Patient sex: M
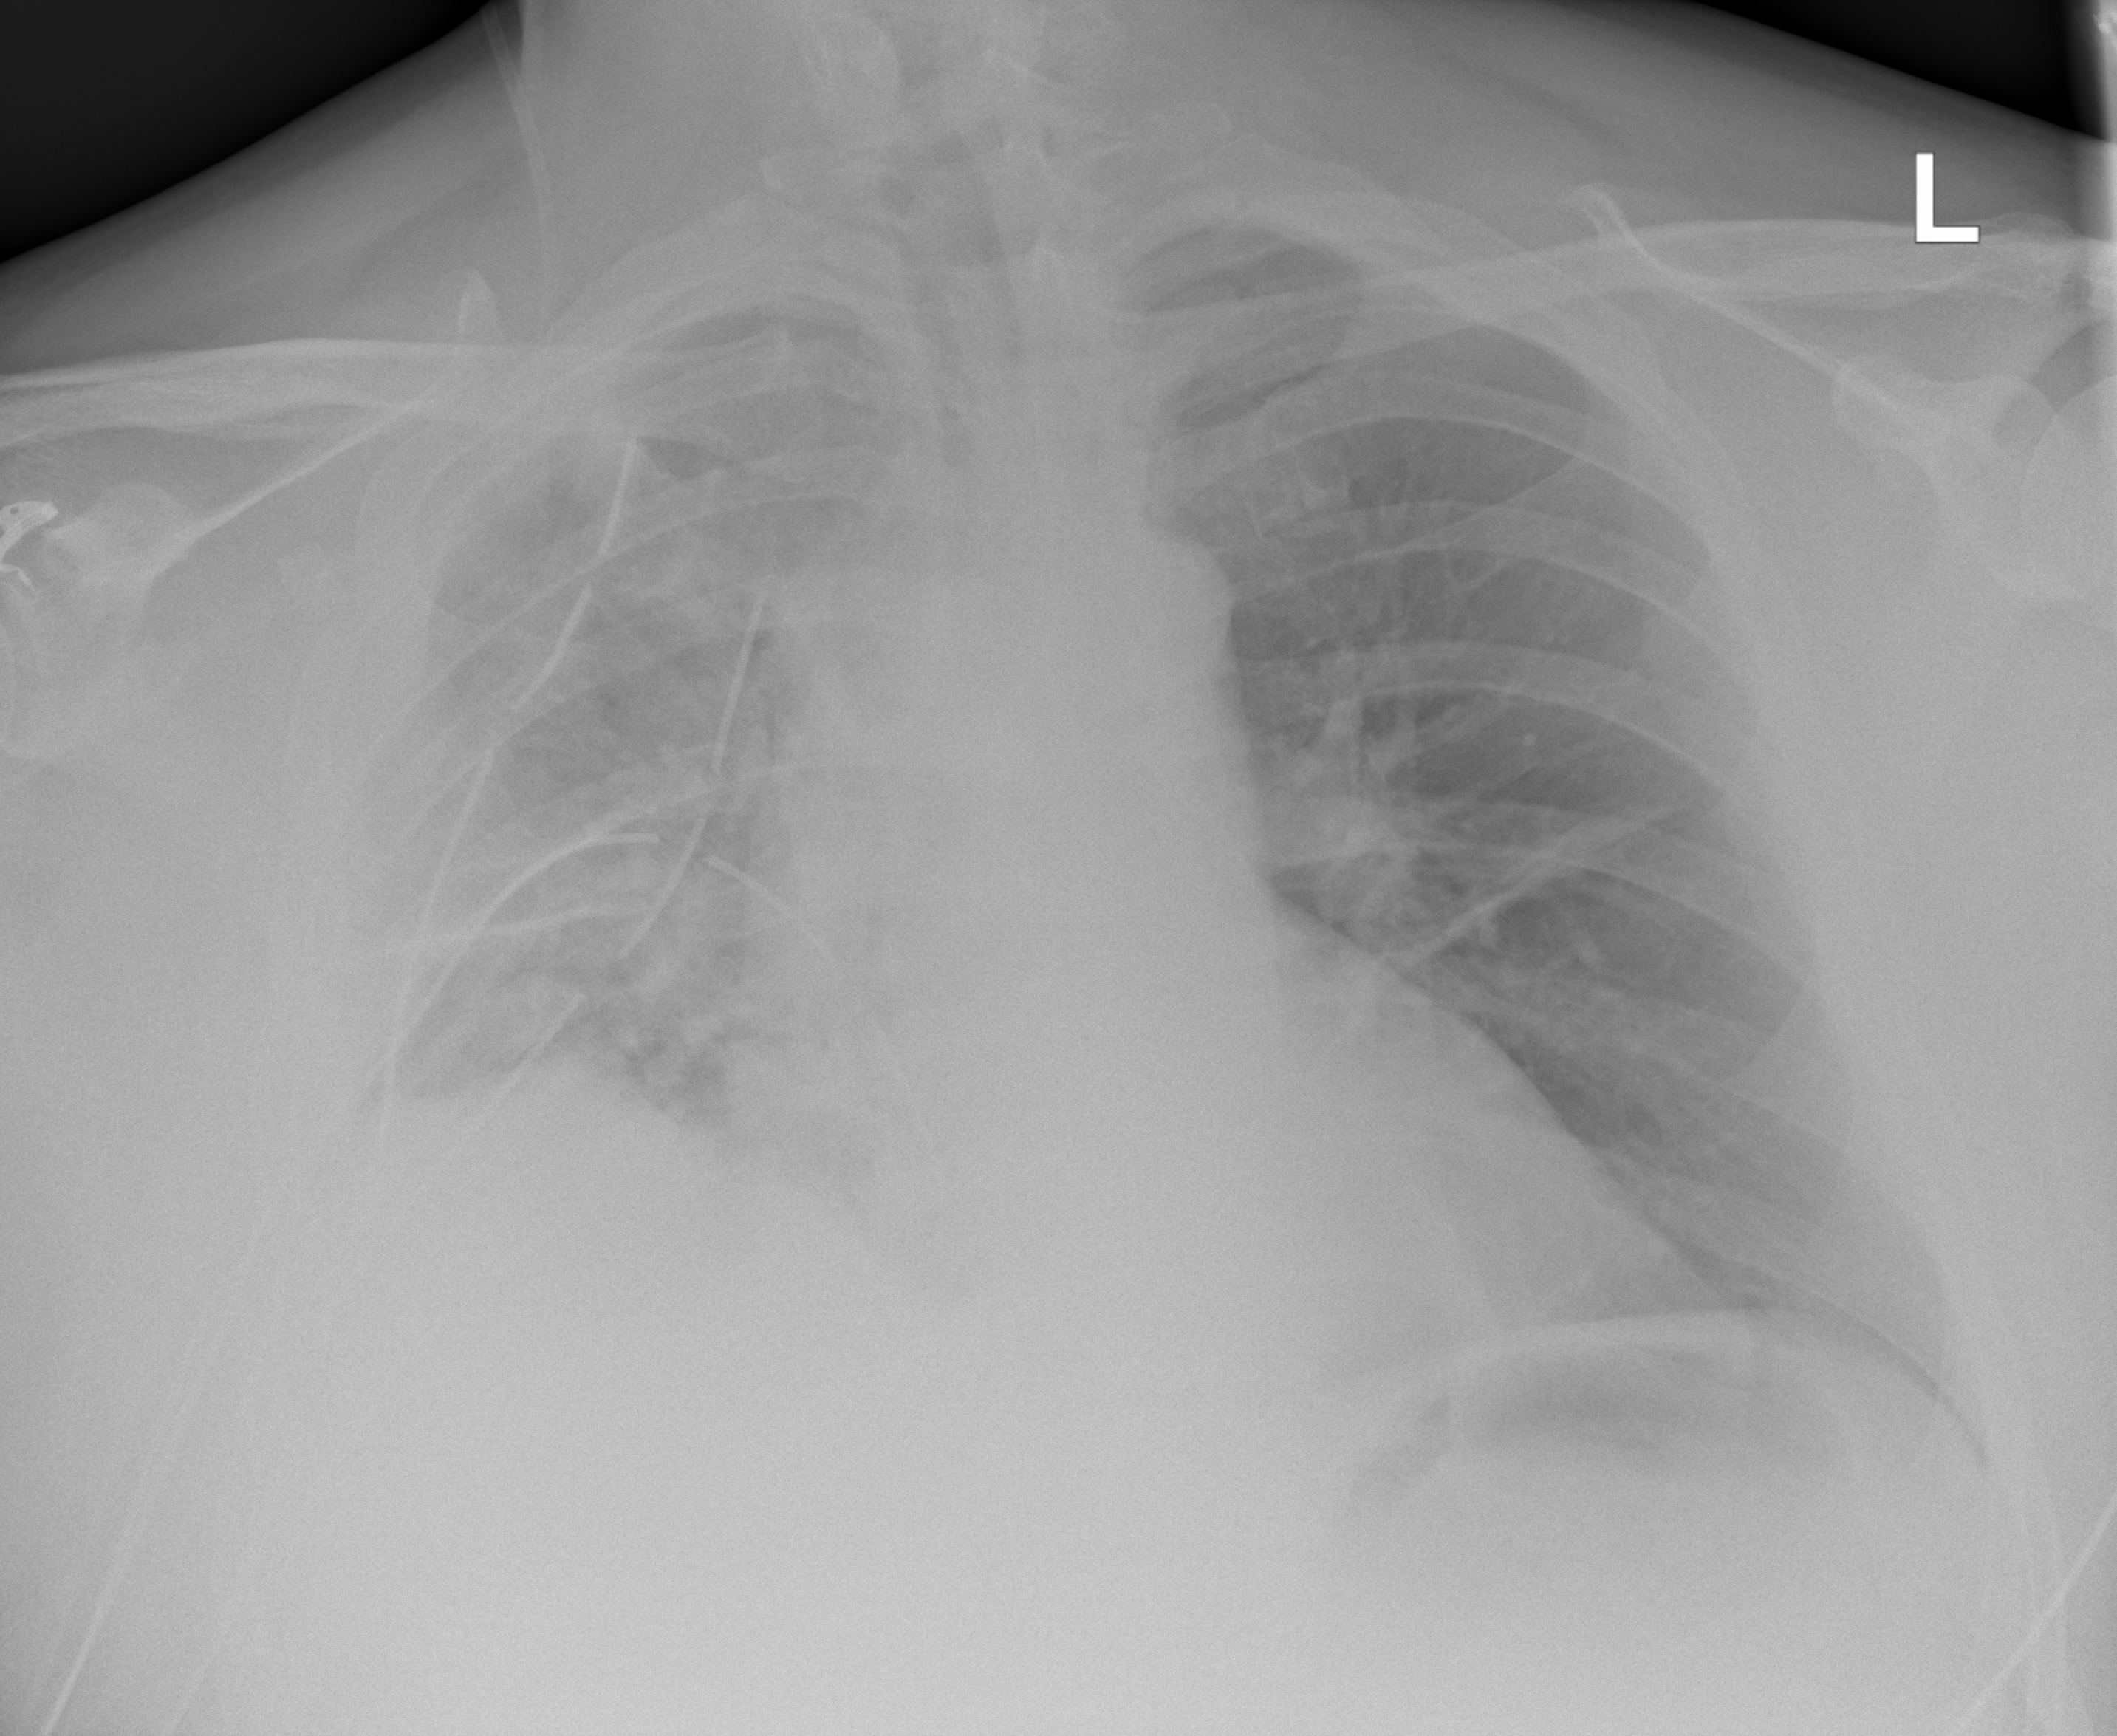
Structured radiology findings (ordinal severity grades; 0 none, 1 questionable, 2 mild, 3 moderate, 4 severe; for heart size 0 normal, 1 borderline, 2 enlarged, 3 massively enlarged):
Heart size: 2
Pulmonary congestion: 2
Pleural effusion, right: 2
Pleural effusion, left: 0
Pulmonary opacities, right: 2
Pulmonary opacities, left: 0
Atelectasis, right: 3
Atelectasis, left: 2